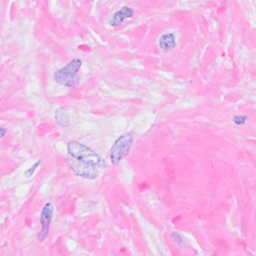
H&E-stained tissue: Breast